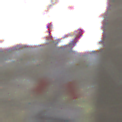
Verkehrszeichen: Andreaskreuz
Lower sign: RichtungsangabeDurchPfeile1
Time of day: MorningAfternoon
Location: Outdoor (Nature)
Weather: PartlyCloudy
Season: NotSpecified
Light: Natural